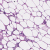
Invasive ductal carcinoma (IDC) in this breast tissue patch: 1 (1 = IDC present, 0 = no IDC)